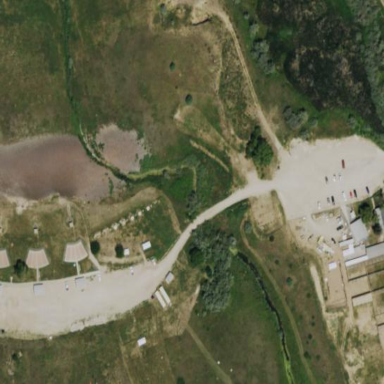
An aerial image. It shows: Shooting range located in sports center.